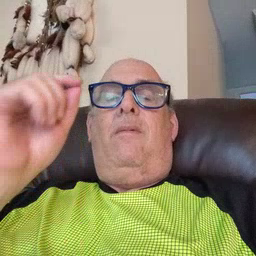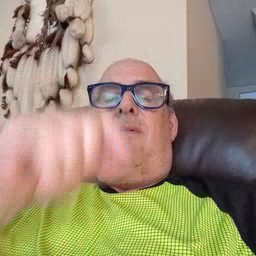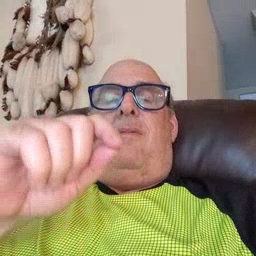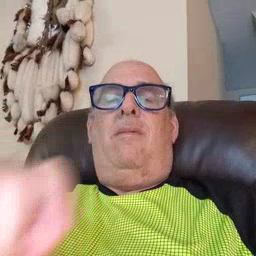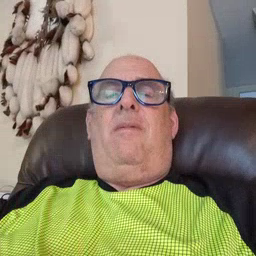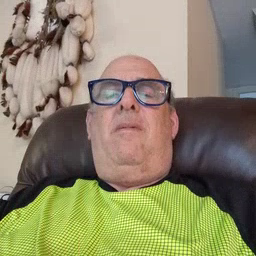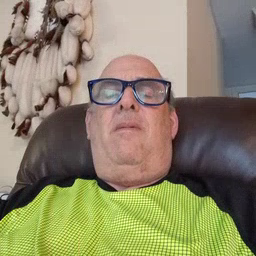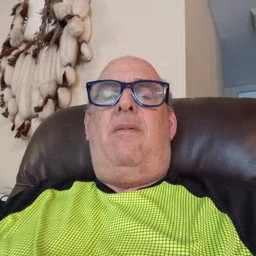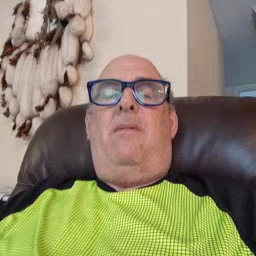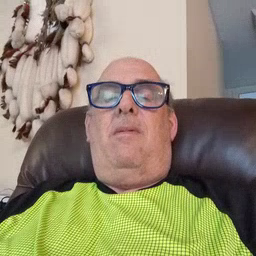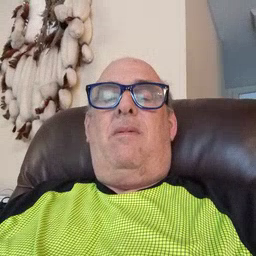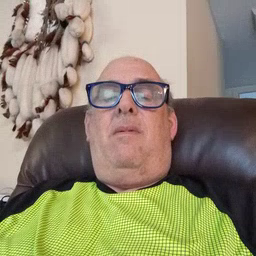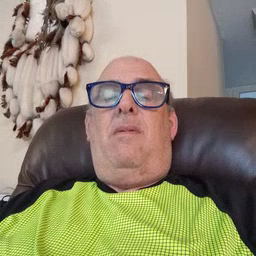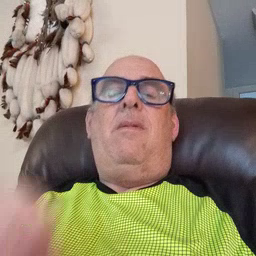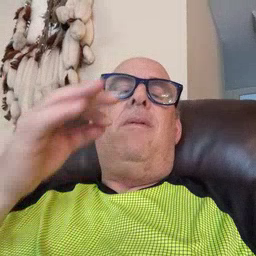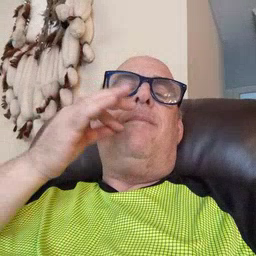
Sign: bee